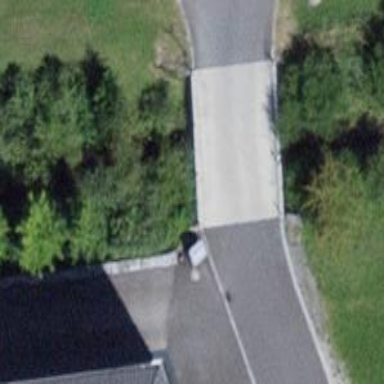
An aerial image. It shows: Service road that includes bridge.